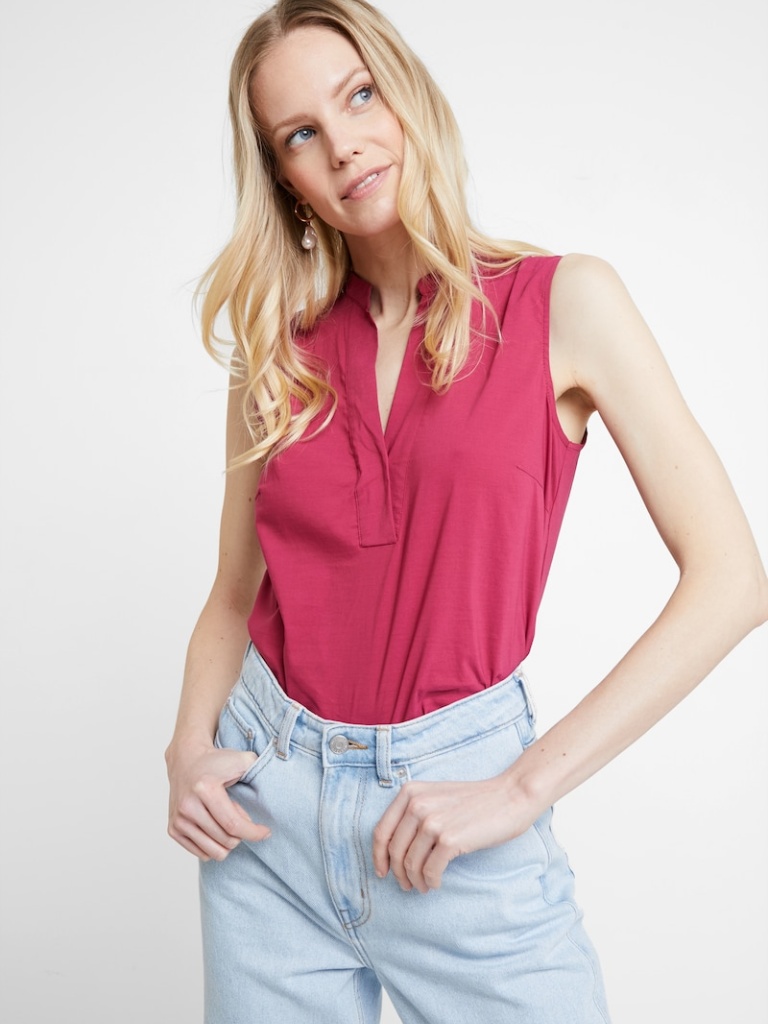
cotton tight sleeveless hip length Fully Tucked in v-neck blouse